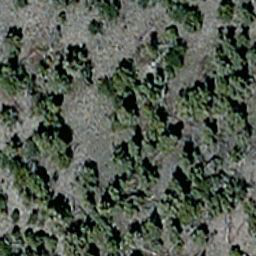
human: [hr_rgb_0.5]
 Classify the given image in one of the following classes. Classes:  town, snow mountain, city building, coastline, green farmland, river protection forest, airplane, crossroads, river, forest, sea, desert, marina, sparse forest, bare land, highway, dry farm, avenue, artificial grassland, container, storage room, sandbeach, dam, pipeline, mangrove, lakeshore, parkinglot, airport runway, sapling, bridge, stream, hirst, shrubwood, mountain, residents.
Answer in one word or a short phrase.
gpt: sparse forest